Interaction volume radius: 10 \u00c5
Interaction volume height: 20 \u00c5
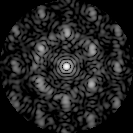
Disorder parameter: 0.5534